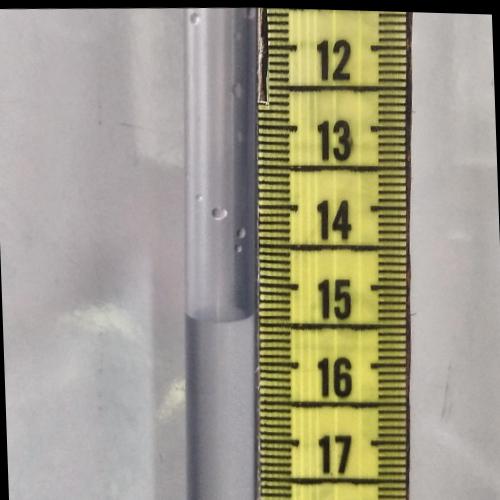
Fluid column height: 15.4 cm